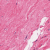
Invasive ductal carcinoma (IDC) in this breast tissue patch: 0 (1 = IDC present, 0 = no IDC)